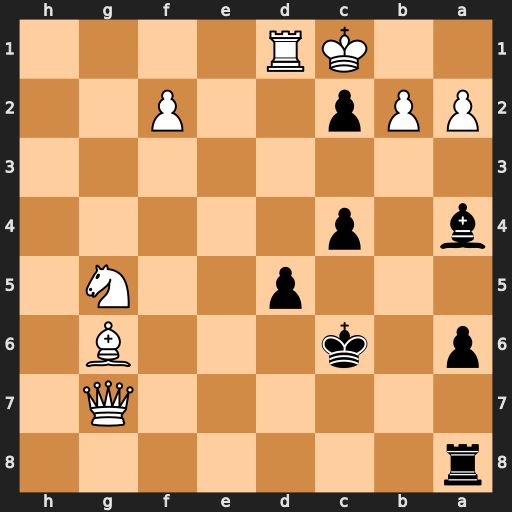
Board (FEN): r7/6Q1/p1k3B1/3p2N1/b1p5/8/PPp2P2/2KR4
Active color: b
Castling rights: -
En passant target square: -
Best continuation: cxd1=Q#